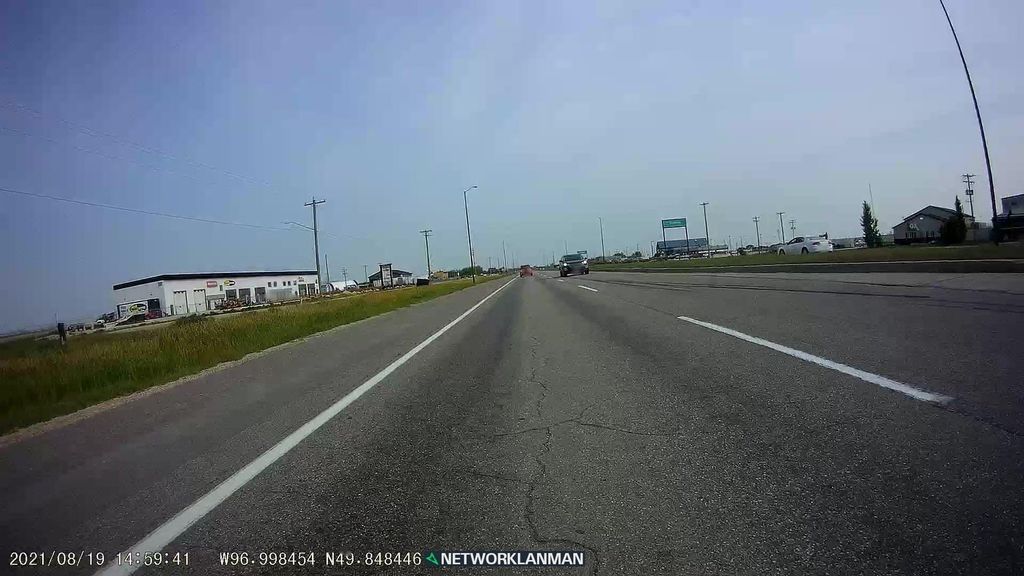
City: winnipeg